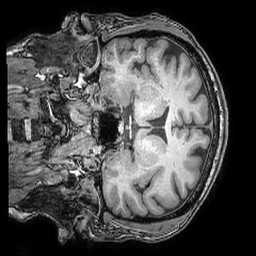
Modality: T1w
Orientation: coronal
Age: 47
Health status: ill
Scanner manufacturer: philips
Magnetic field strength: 3 T
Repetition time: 0.007 s
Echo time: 0.0035 s